Interaction volume radius: 5 \u00c5
Interaction volume height: 15 \u00c5
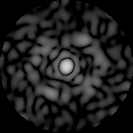
Disorder parameter: 0.8387